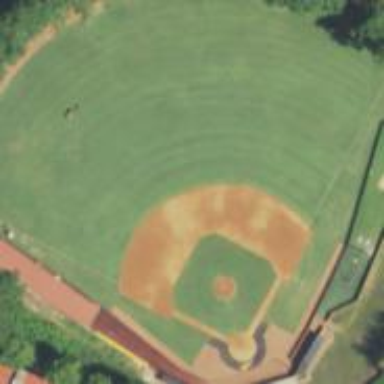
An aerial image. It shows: Baseball pitch for leisure land.